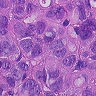
Metastatic tissue present: yes